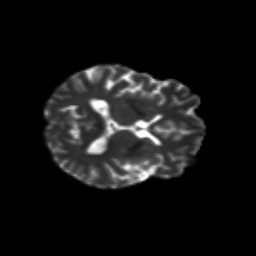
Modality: T2w
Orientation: axial
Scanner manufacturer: siemens
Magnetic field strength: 3 T
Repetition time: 9.2 s
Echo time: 0.084 s